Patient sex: M
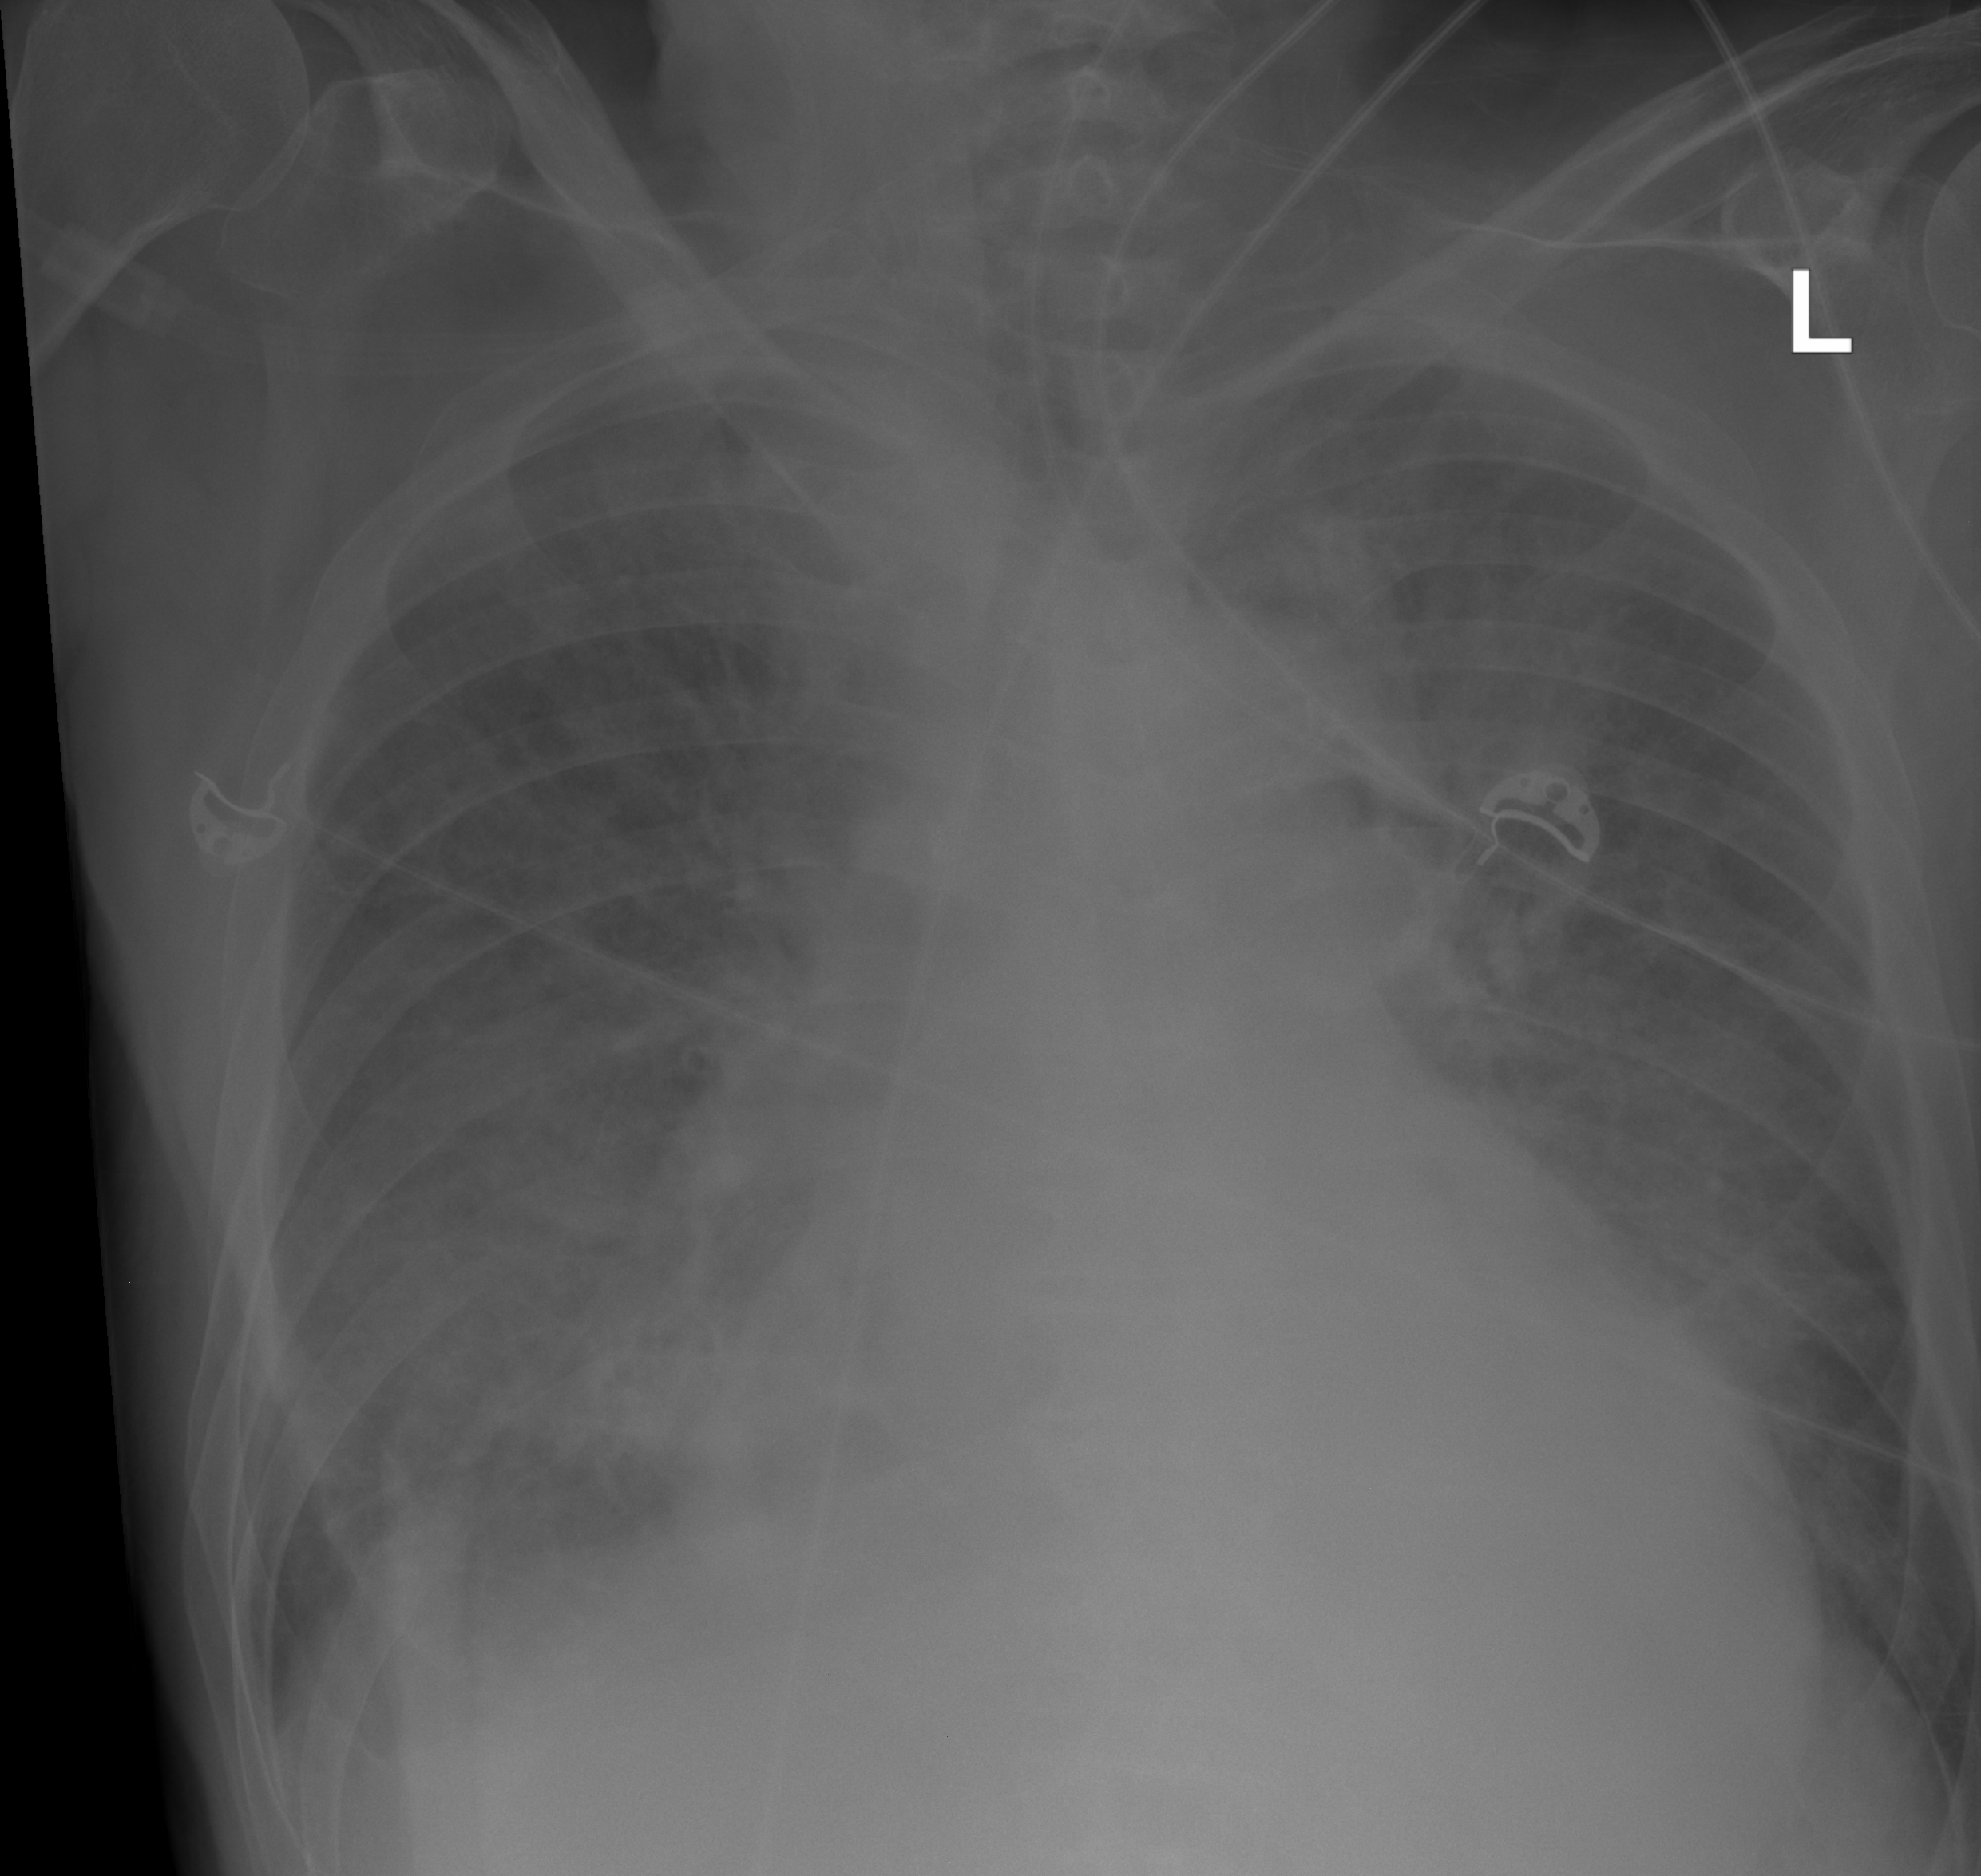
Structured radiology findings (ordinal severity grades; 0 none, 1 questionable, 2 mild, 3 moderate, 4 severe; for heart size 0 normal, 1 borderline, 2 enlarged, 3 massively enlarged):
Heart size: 2
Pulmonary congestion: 3
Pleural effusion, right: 1
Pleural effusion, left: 1
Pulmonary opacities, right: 2
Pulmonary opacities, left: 2
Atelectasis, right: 2
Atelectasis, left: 2